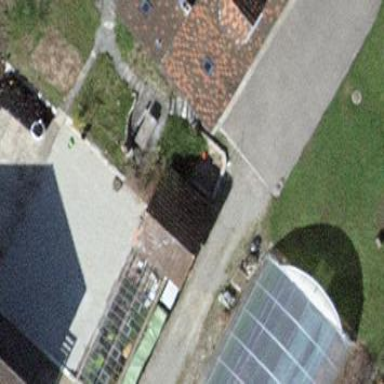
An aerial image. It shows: Shed.